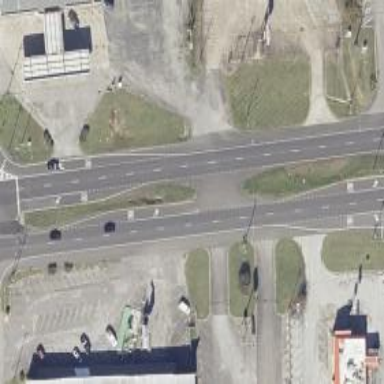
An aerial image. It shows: Primary highway with dual carriageway surfaced with asphalt.